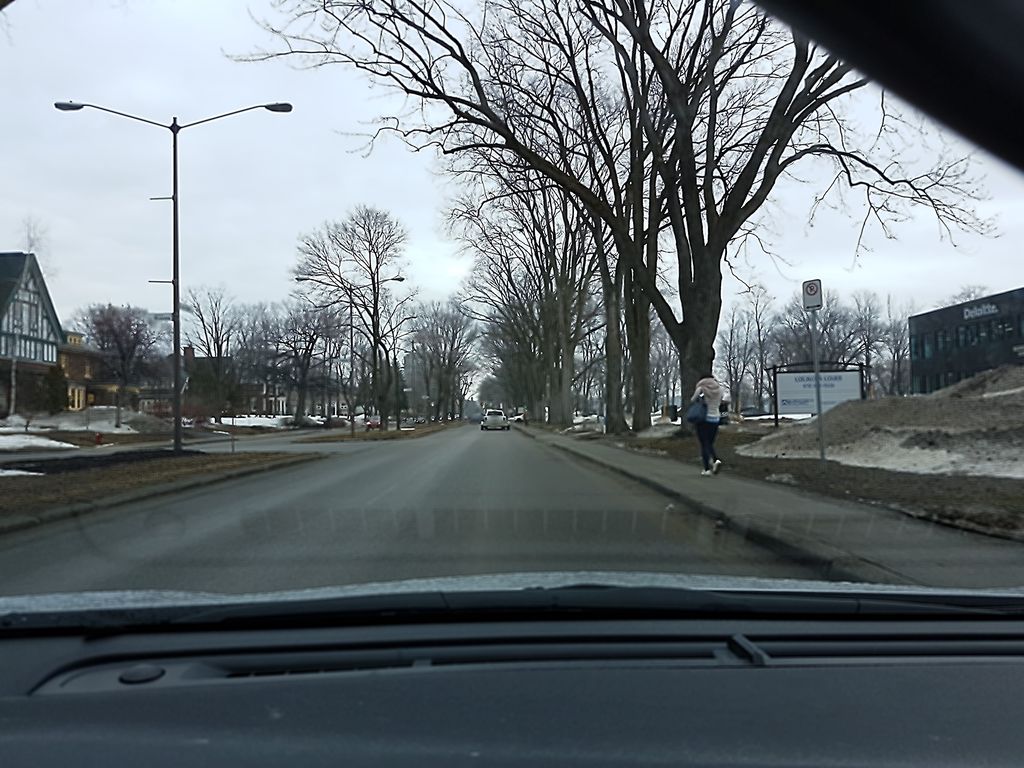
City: quebec_city